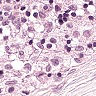
Metastatic tissue present: no